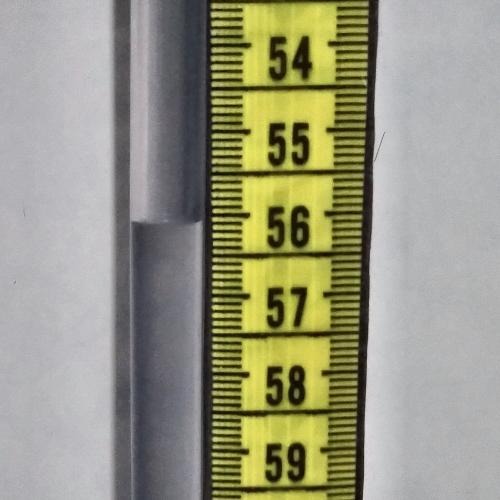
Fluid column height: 56.1 cm